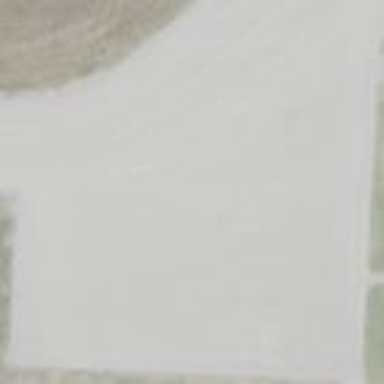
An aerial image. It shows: Apron at the airport.